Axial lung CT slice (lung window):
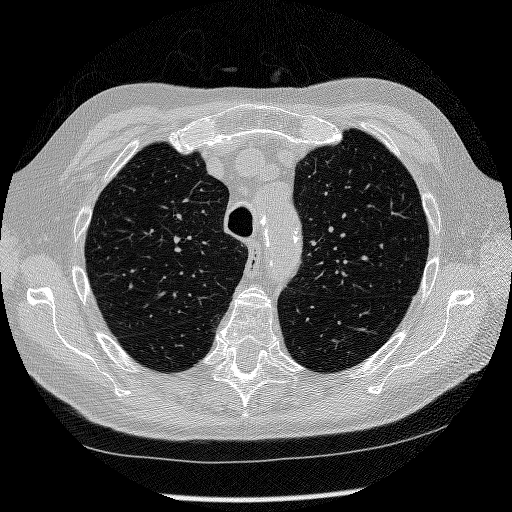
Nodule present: no